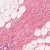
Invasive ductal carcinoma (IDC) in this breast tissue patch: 0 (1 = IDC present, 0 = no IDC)